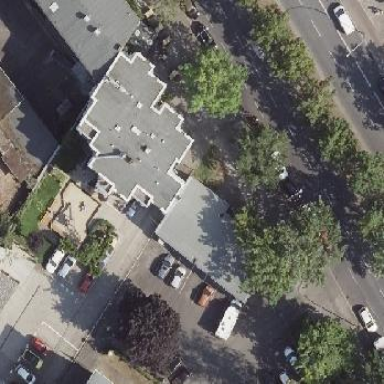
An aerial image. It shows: Retail building.